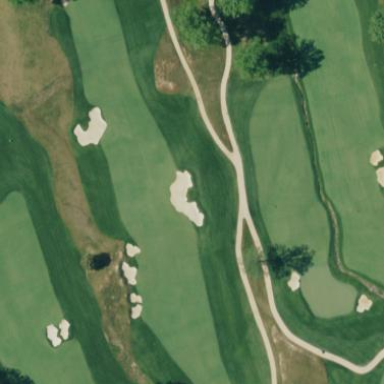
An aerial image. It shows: Golf fairway in the image.